Question: I have a problem with changing all text in one activity of my application... i am using this code to change language:
'''
else if (LANGUAGE.equals("Russian"))
{
Resources res = this.getResources();
// Change locale settings in the app.
DisplayMetrics dm = res.getDisplayMetrics();
android.content.res.Configuration conf = res.getConfiguration();
conf.locale = new Locale("ru-rRU");
res.updateConfiguration(conf, dm);
}
'''
in AndroidManifest i have added this string:
'''
<activity
android:name="com.vladimir.expert_suise.ThirdScreen"
android:label="@string/title_activity_third_screen"
android:configChanges="locale">
</activity>
'''
and when i launch my app on my phone, language is not changed =(
here is screenshoot -
so what is wrong with my code?(
P.S i have also created values-ru-rRU folder and inserted there translated string.xml file
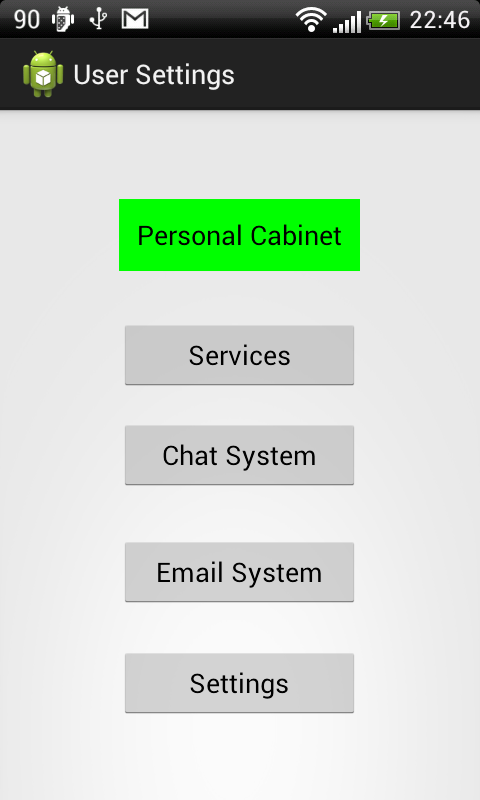
Answer: First, change values-ru-rRU to values-ru.
You can use this method to get resource
'''
public Resources getCustomResource(String lang){
Locale locale = new Locale(lang);
Resources standardResources = activity.getResources();
AssetManager assets = standardResources.getAssets();
DisplayMetrics metrics = standardResources.getDisplayMetrics();
Configuration config = new Configuration(standardResources.getConfiguration());
config.locale = locale;
Resources res = new Resources(assets, metrics, config);
return res;
}
'''
You can use it in your code like this
'''
else if (LANGUAGE.equals("Russian"))
{
Resources res = getCustomResource("ru");
'''
}
hope this help you.